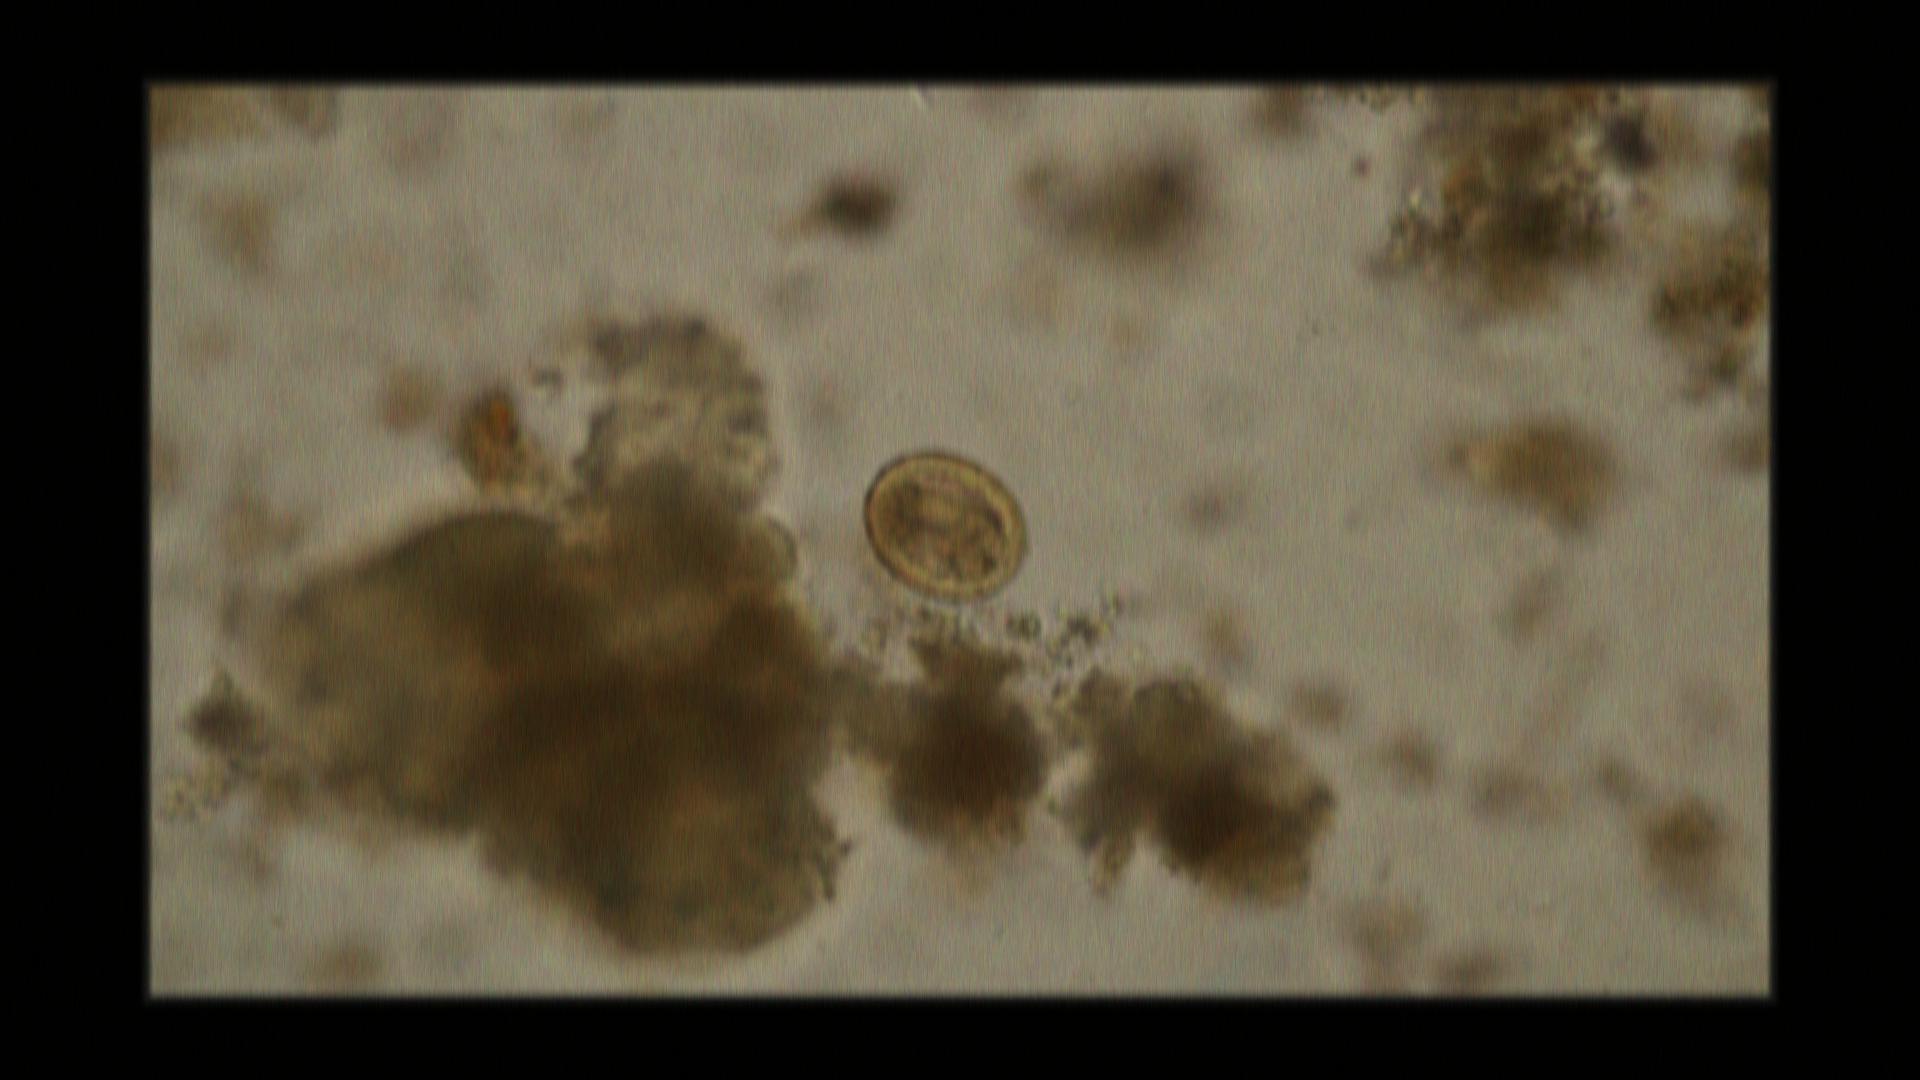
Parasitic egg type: Ascaris lumbricoides